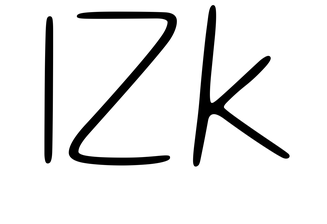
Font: Gluten_Thin